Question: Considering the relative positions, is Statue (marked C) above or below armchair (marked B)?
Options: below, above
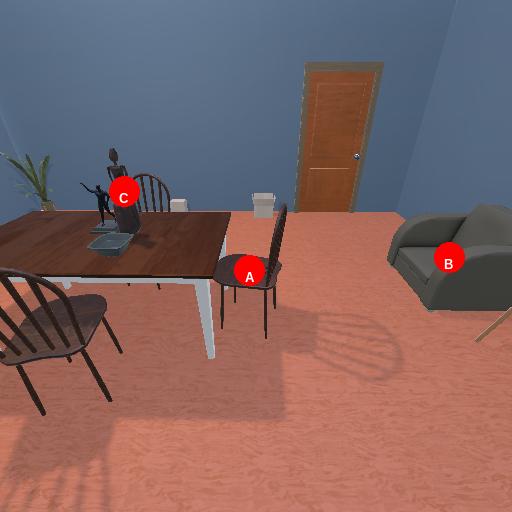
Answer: below